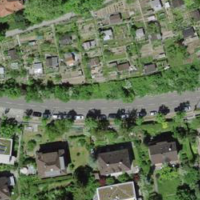
EUNIS habitat code: 55
Species observed at this site:
Chelidonium majus
Cardamine pratensis